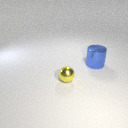
large blue metal cylinder behind small yellow metal sphere